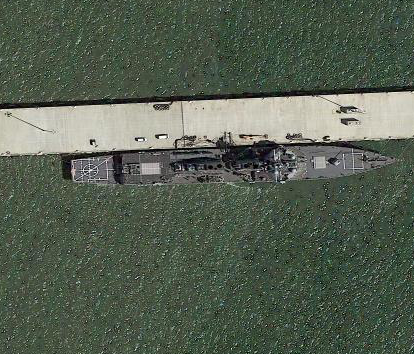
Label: Arleigh_Burke-class_destroyer